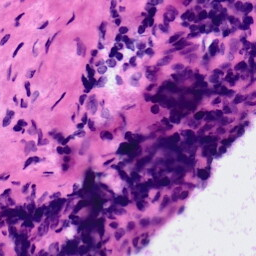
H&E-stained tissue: LymphNode